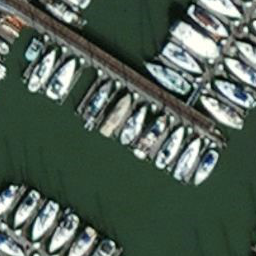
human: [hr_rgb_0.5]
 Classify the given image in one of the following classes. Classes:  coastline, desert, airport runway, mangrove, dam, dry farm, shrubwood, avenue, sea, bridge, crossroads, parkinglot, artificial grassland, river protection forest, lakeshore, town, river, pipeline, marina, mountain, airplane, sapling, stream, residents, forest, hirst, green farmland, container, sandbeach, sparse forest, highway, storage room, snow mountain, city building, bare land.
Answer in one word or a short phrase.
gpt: marina